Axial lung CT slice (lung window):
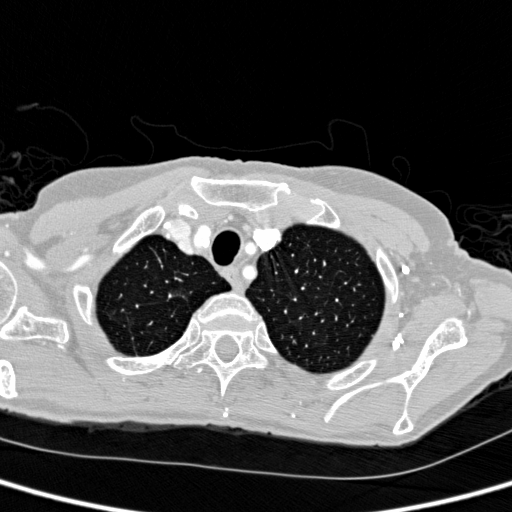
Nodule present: no